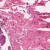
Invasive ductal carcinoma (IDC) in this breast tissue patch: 0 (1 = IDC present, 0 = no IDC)